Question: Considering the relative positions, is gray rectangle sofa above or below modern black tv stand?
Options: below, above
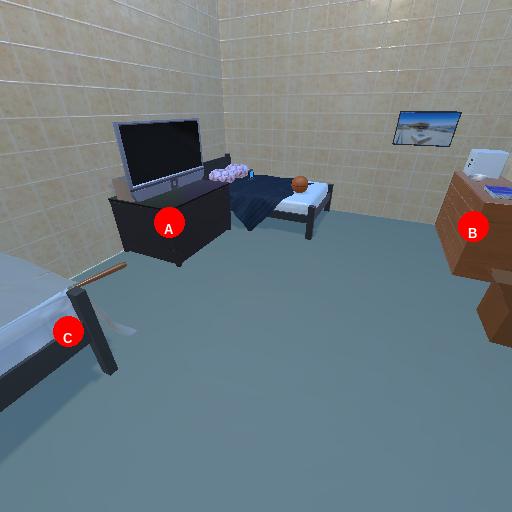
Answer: below